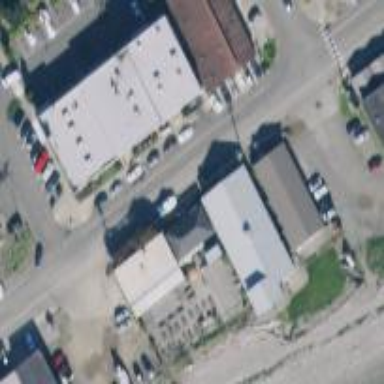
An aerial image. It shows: Commercial building.